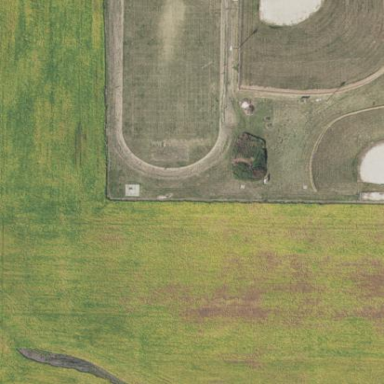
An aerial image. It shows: Athletics track located on leisure land.